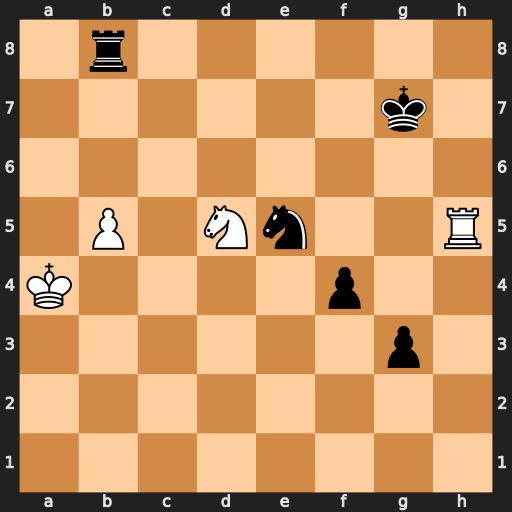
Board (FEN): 1r6/6k1/8/1P1Nn2R/K4p2/6p1/8/8
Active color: w
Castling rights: -
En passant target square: -
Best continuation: Rxe5 Rf8 Rg5+ Kh6 Rg4 Kh5 Rxf4